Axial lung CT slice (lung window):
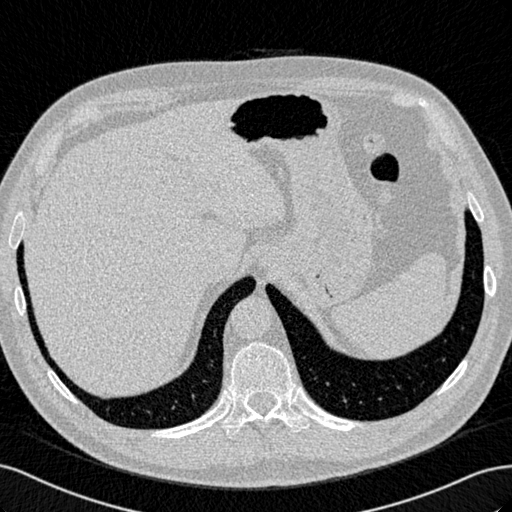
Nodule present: no